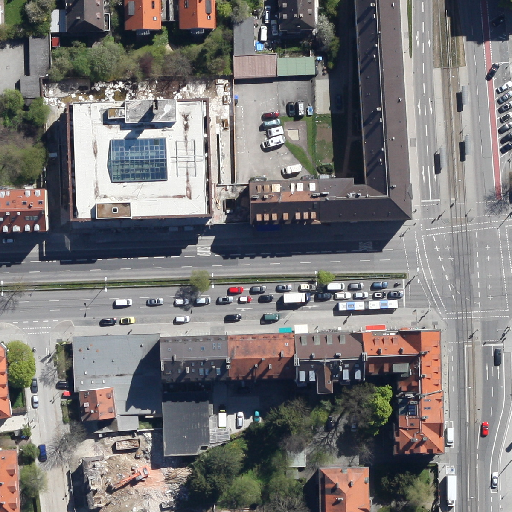
Referring expression: vehicle